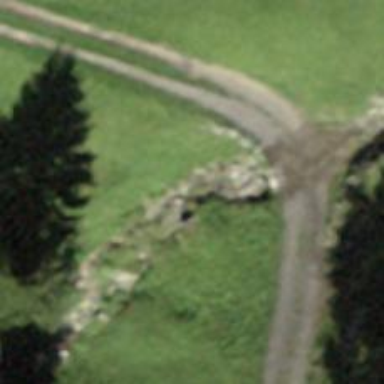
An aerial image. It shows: Culvert tunnel.